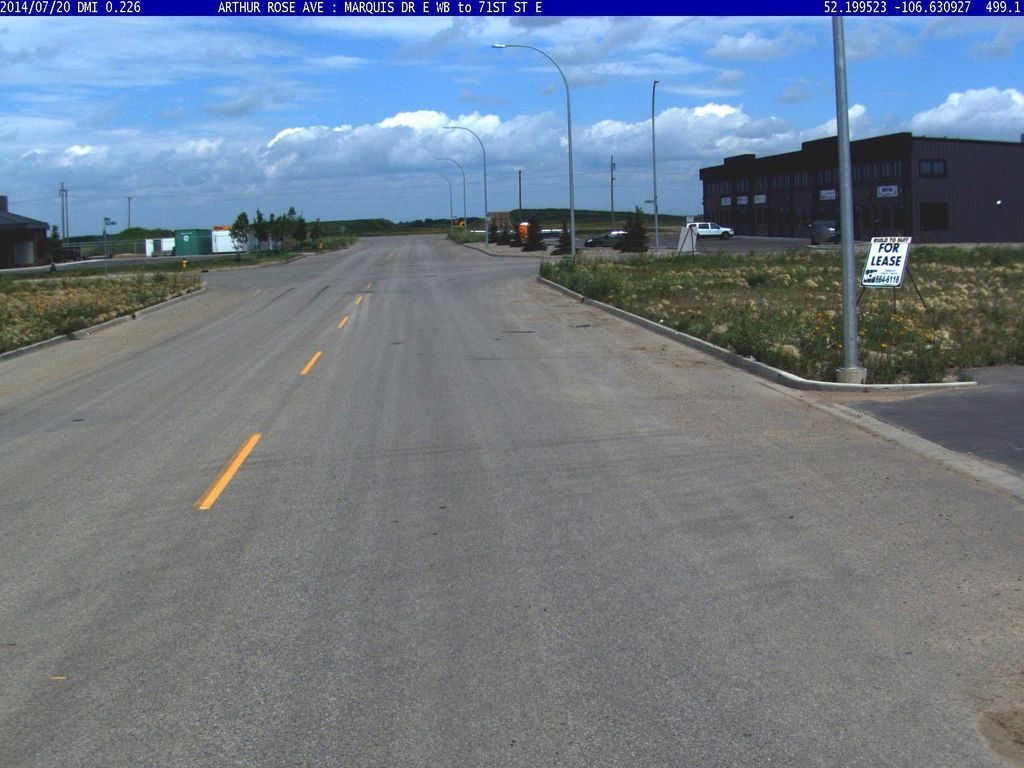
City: saskatoon